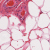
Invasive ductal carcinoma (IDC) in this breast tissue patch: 0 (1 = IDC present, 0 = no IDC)